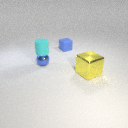
small blue rubber cube behind small blue metal sphere